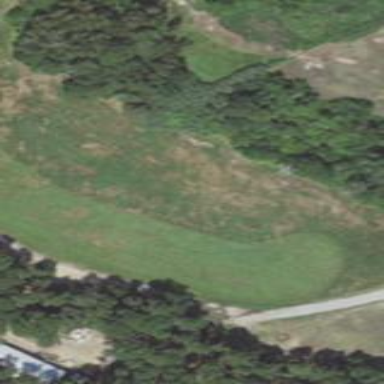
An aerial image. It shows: Grassy area designated as golf fairway.